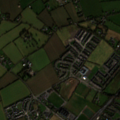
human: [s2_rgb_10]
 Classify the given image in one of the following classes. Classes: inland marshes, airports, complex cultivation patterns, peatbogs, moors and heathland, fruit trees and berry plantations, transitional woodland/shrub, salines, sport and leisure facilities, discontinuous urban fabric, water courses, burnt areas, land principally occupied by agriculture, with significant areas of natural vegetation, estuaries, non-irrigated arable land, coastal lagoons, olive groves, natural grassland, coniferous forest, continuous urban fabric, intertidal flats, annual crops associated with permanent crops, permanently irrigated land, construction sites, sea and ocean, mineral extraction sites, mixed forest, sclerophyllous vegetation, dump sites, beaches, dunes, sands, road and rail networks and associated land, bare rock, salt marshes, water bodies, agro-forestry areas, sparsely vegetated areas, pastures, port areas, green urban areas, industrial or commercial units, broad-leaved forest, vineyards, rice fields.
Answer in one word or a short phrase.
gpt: discontinuous urban fabric, non-irrigated arable land, pastures